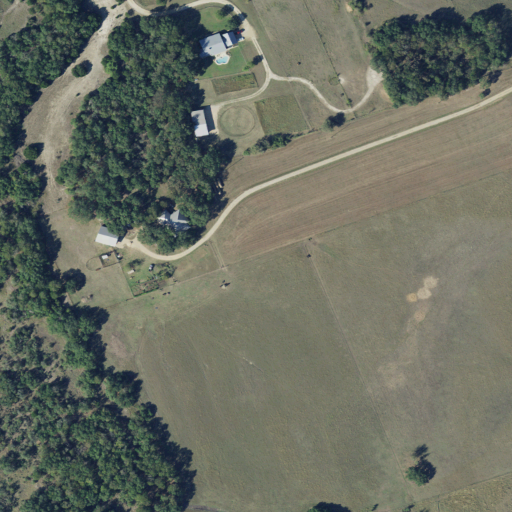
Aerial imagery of mountain in Texas named Queen Hill containing grassland, evergreen forest, deciduous forest, open development, and low intensity development